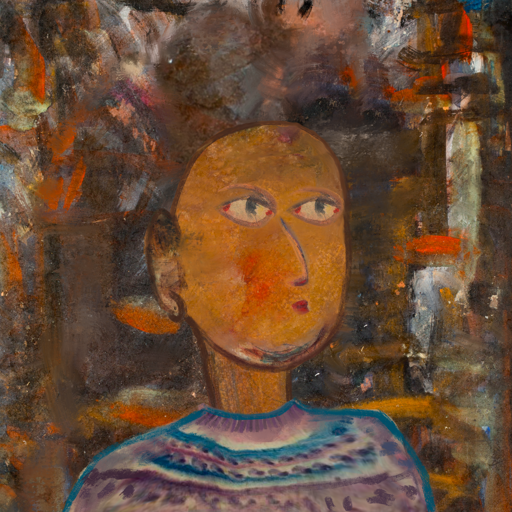
Background: GypsyQueen, Head And Neck Side: Pipe, Face Side: GypsyMother, Bust: HillGirl, Hair Side: Blank, Head Accessory: Blank, Second Necklace: Blank, Necklace: Blank, Baby: Blank